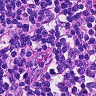
Metastatic tissue present: no